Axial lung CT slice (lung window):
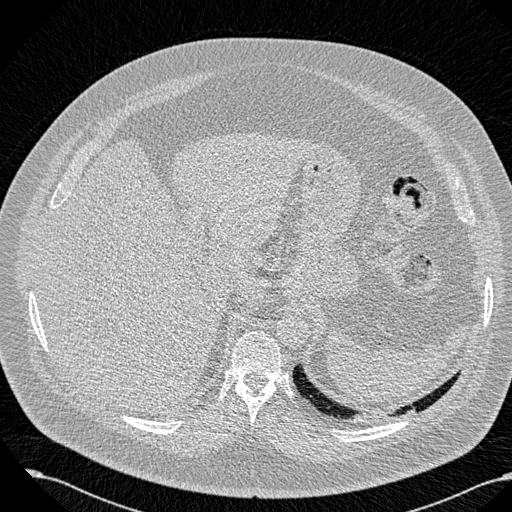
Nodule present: no